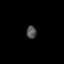
Tissue: skin
Cell type: Epithelial cells
Senescence score: 0.2687
Nuclear area (px): 124
Mean DAPI intensity: 80.702